Question: I added 'FriendlyUrls' package via NuGet to my asp.net web pages project.
When I debug the solution it returns error that 'ASP.ViewSwitcher' in 'ViewSwitcher.ascx' could not load.
I did not find anything on the internet about this issue.
Could anybody please help me, how to fix this?

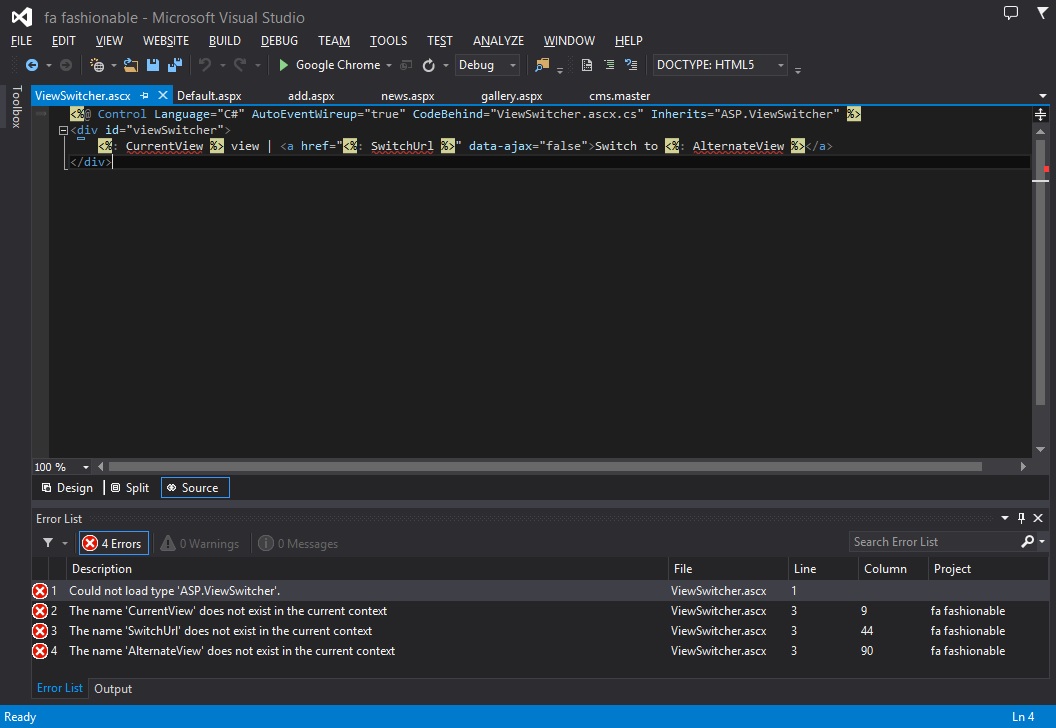
Answer: change
'''
<%@ Master Language="C#" AutoEventWireup="true"
CodeBehind="Site.Mobile.master.cs" Inherits="ASP.Site_Mobile" %>
'''
to
'''
<%@ Master Language="C#" AutoEventWireup="true"
CodeFile="Site.Mobile.master.cs" Inherits="ASP.Site_Mobile" %>
'''
(Edit)
That is the case if you are working on a website as oppose to a web application.